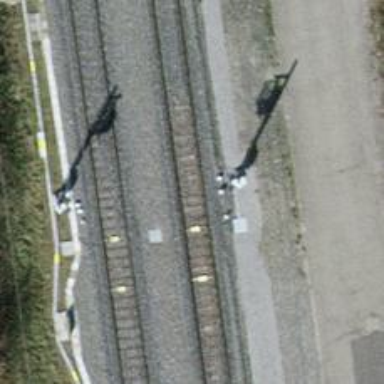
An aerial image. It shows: Railway signal.